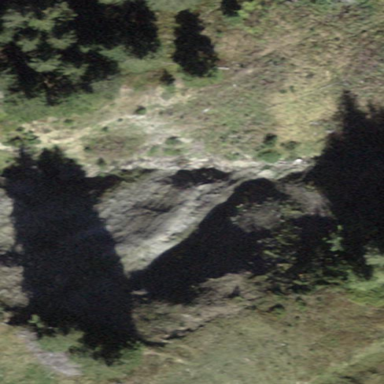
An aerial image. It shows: Natural scree.